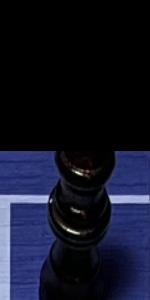
Label: Queen_Black